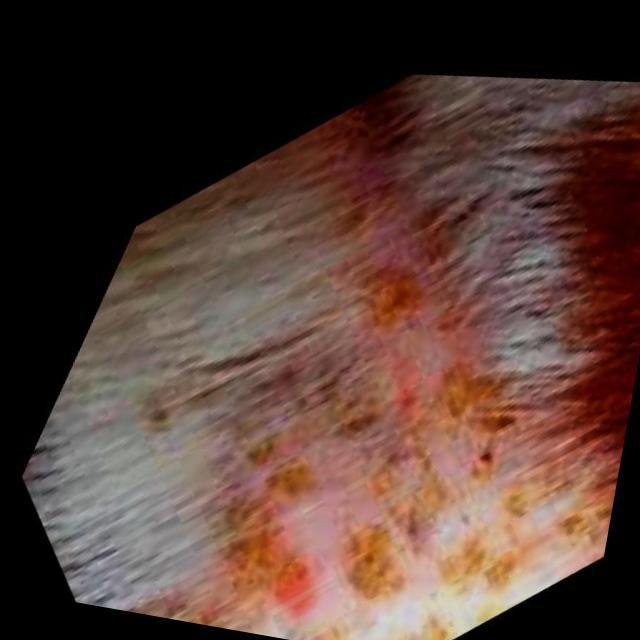
Canine hypersensitivity reaction — allergic skin response with urticaria, erythema, pruritus, and angioedema. May be food, environmental, or flea allergy related.